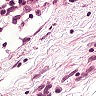
Metastatic tissue present: no